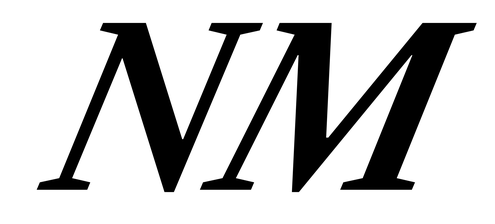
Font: LibreCaslonText-Italic_Bold_Italic